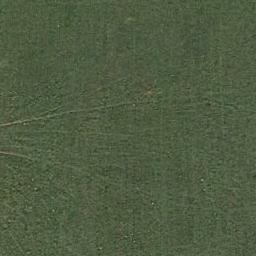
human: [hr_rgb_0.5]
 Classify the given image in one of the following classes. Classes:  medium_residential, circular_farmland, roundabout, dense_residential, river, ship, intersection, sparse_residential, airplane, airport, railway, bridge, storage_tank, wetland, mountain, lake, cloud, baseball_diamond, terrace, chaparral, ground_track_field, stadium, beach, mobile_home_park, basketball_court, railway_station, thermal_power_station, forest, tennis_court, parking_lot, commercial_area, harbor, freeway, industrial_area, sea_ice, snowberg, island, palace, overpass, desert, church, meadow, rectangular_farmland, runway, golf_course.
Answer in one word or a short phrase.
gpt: meadow